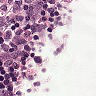
Metastatic tissue present: yes